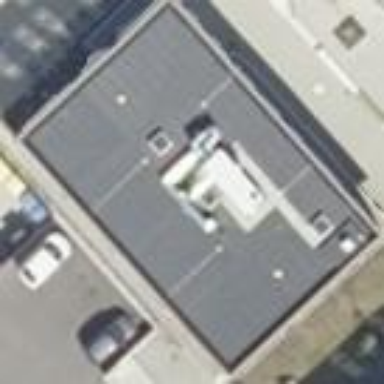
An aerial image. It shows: Dormitory building with flat roof.